二年级 · 算术

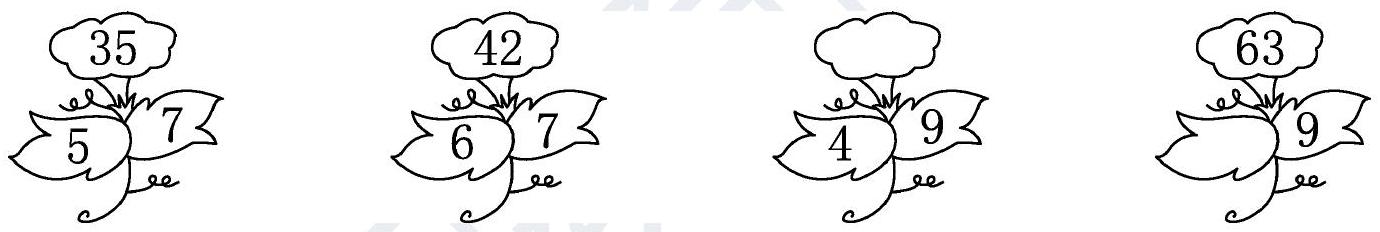
答案: $36 \quad 7$
解析: ：分析：（1）由点 $\mathrm{A}$ 在抛物线上, 将 $\mathrm{A}$ 点坐标代入, 求出参数 $\mathrm{P}$, 求解即可 (2) 由于 $F(8,0)$ 是 $\triangle A B C$ 的重心, 则重心与焦点重合, 由重心坐标公式可求 $M$ 是 $B C$ 的中点。

(3) 由于线段 $\mathrm{BC}$ 的中点 $\mathrm{M}$ 不在 $x$ 轴上, 所以 $\mathrm{BC}$ 所在的直线不垂直于 $x$ 轴. 设 $\mathrm{BC}$ 所在直线的方程为: $y+4=k(x-11)(k \neq 0)$, 解出 $k$ 即可。